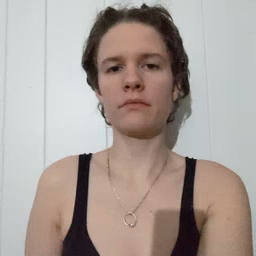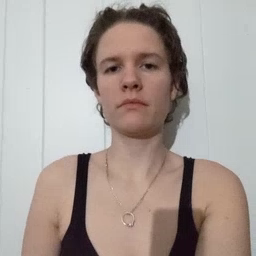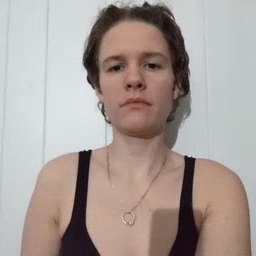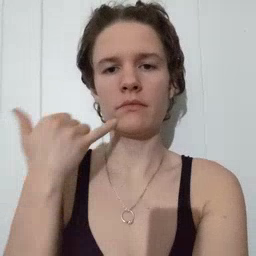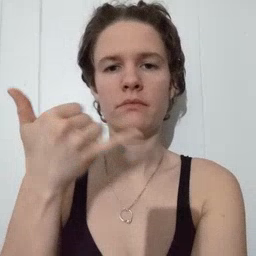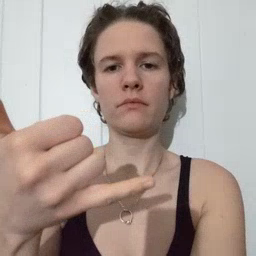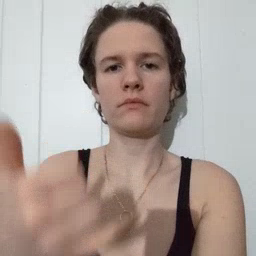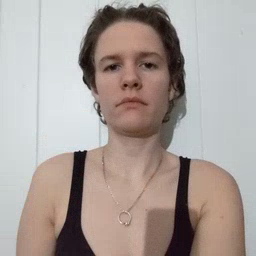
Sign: callonphone